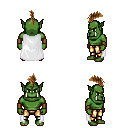
a pixel art fantasy rpg character, male body template, orc, green skin, white cape, gold greaves, brown mohawk hairstyle, leather bracers, four views (front, back, left, right), 2x2 character sprite sheet, small pixel art, hard edges, no anti-aliasing